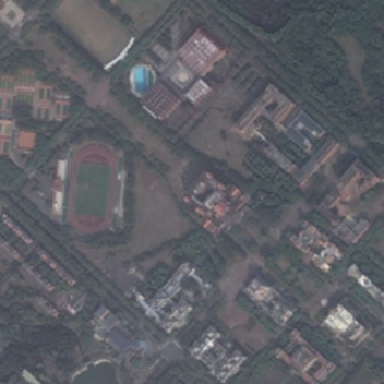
Playgrounds many buildings and swimming pools have light blue water .